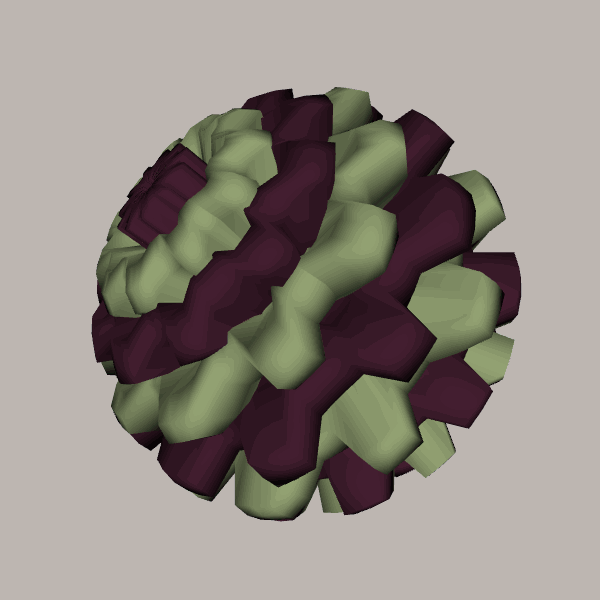
Background: light